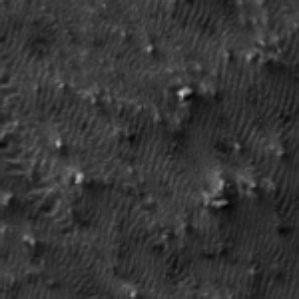
Label: frost